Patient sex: M
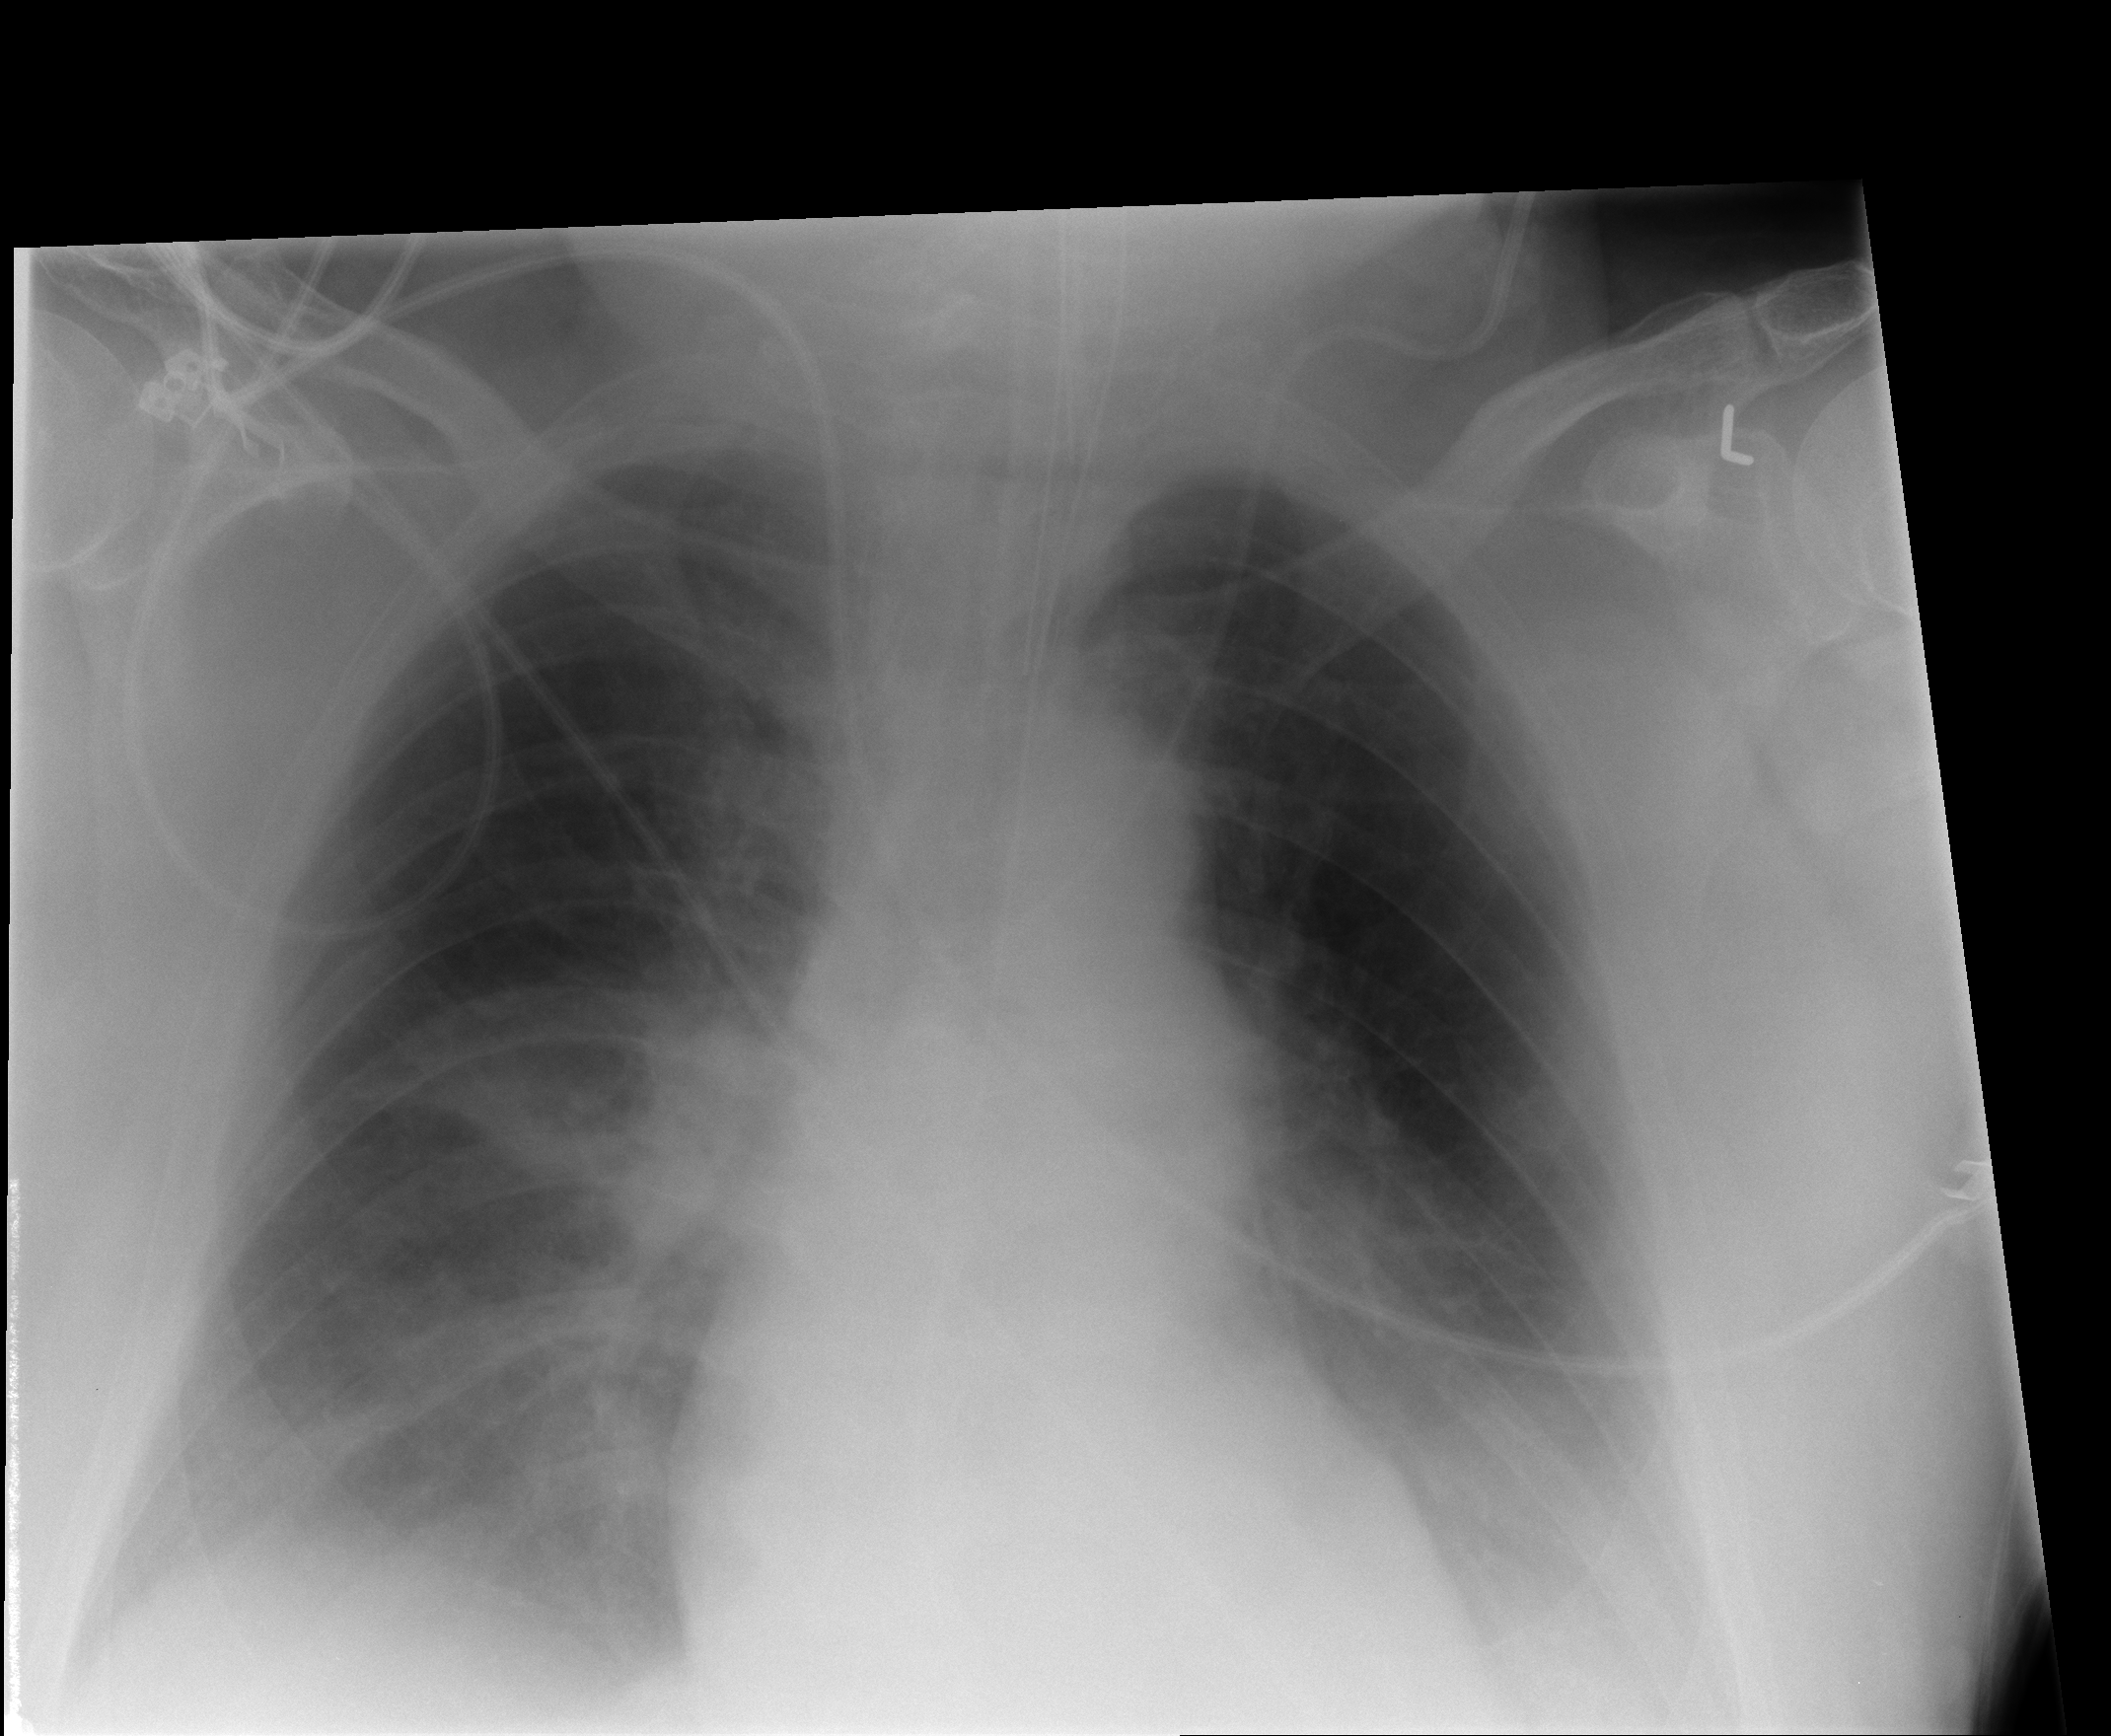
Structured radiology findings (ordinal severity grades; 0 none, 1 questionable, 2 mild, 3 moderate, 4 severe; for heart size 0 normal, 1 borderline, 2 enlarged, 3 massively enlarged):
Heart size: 2
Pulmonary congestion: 2
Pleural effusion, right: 1
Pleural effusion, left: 2
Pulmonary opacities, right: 1
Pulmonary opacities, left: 0
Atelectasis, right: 2
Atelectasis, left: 2